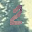
Label: 2